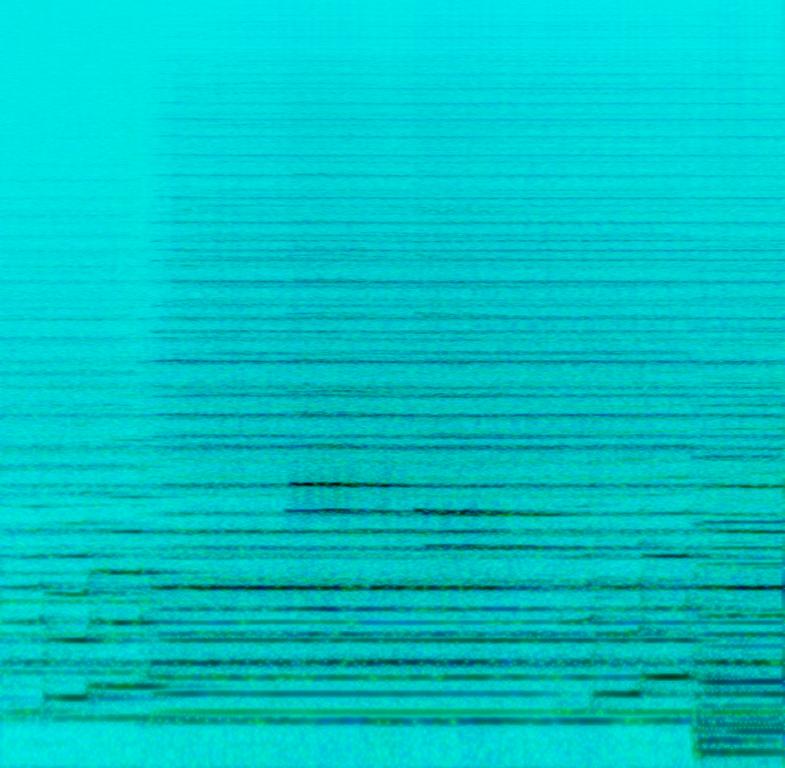
This song contains an orchestra playing a melody in the mid to high range with a string section decreasing in volume.Oboes/flutes are playing another melody on top with a low timpani hit in the background. This song may be playing at the end of an emotional adventure movie.